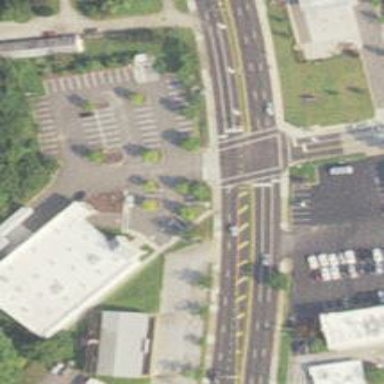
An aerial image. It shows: Footway with crossing markings in the form of lines.